Question: I know the 'GroupBox' is almost like a 'Panel' with a header and a border but is not scrollable.
So in the 'GroupBox' there is what I call the "" where we want the inner elements to be displayed.
But it seems that the 'GroupBox' does not place the elements in this area but directly at its top left corner like would a dumb panel.
Here is a simple illustration of the "issue":
'''
public partial class Form1 : Form
{
public Form1()
{
InitializeComponent();
Button button = new Button { Text = "Hello!!!" };
GroupBox groupBox = new GroupBox { Text = "Some useful stuff", Dock = DockStyle.Fill };
groupBox.Controls.Add(button);
this.Controls.Add(groupBox);
}
}
'''
Which gives this ugly result:

I could play with the 'Button''s 'Location' property to add an offset but this is not 100% satisfactory.
What is the cleanest way to place the elements "inside the inner area"?
Is there a way to know the size of the border and header in order to use the right offset?
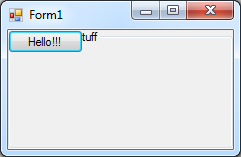
Answer: Try using the GroupBox's DisplayRectangle property for that:
'''
Button button = new Button { Text = "Hello!!!" };
button.Location = groupBox.DisplayRectangle.Location;
groupBox.Controls.Add(button);
'''